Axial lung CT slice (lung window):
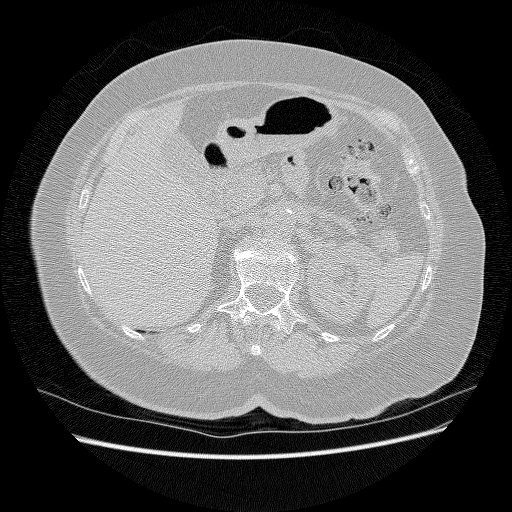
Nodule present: no